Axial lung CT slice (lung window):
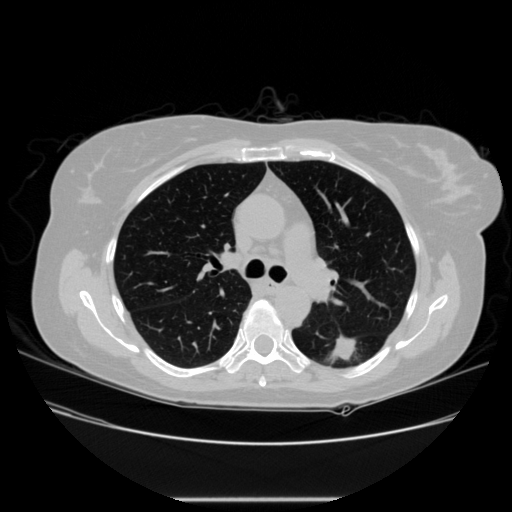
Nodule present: yes
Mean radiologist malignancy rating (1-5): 4.75